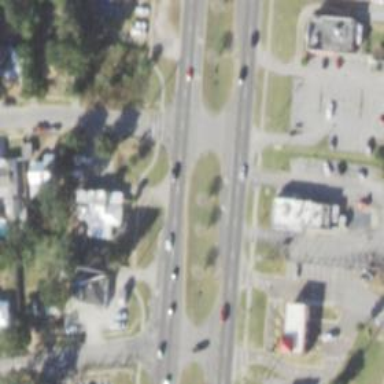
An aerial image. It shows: Crossing on the road.